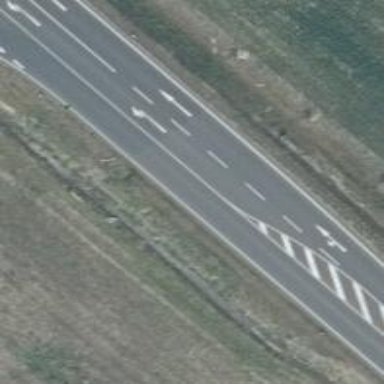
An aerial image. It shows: Asphalt road classified as primary highway.